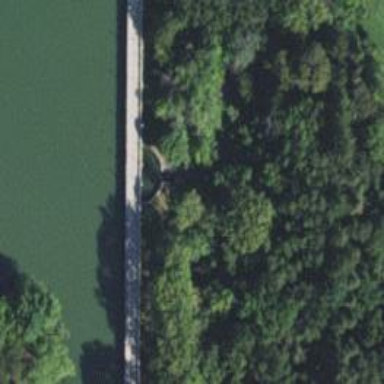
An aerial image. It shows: Dam along waterway.